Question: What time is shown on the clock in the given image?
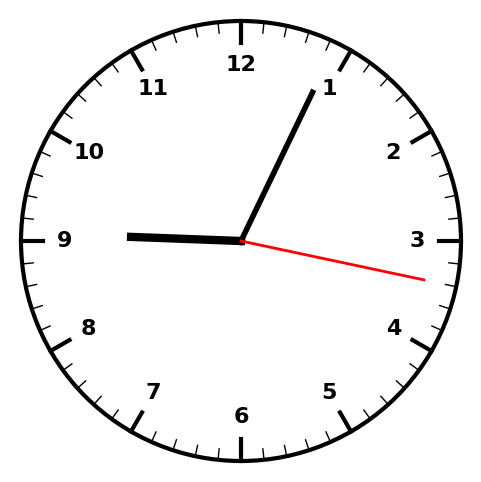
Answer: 09:04:17